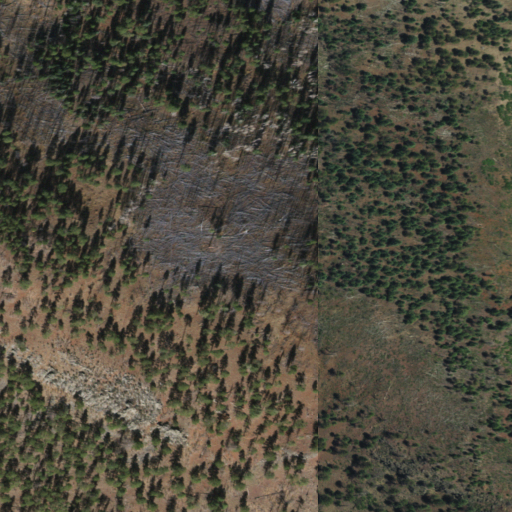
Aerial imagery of mountain in Arizona named Turner Peak containing evergreen forest and shrub